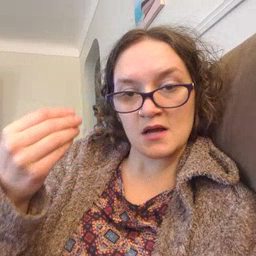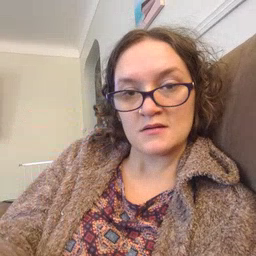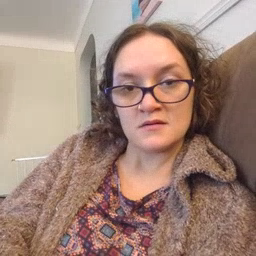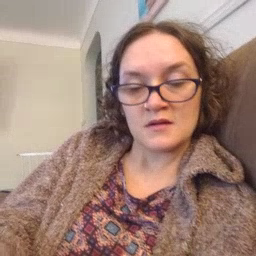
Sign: outside